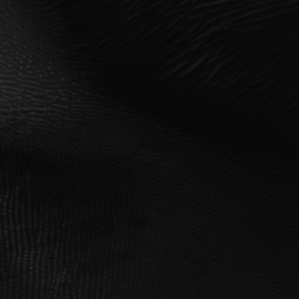
Label: frost